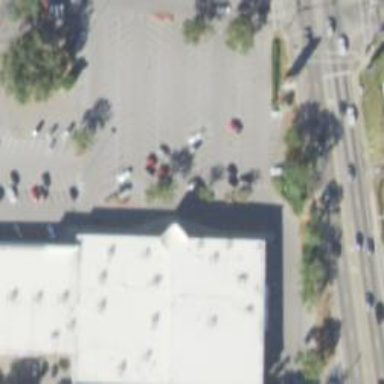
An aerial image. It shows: Department store building.